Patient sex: F
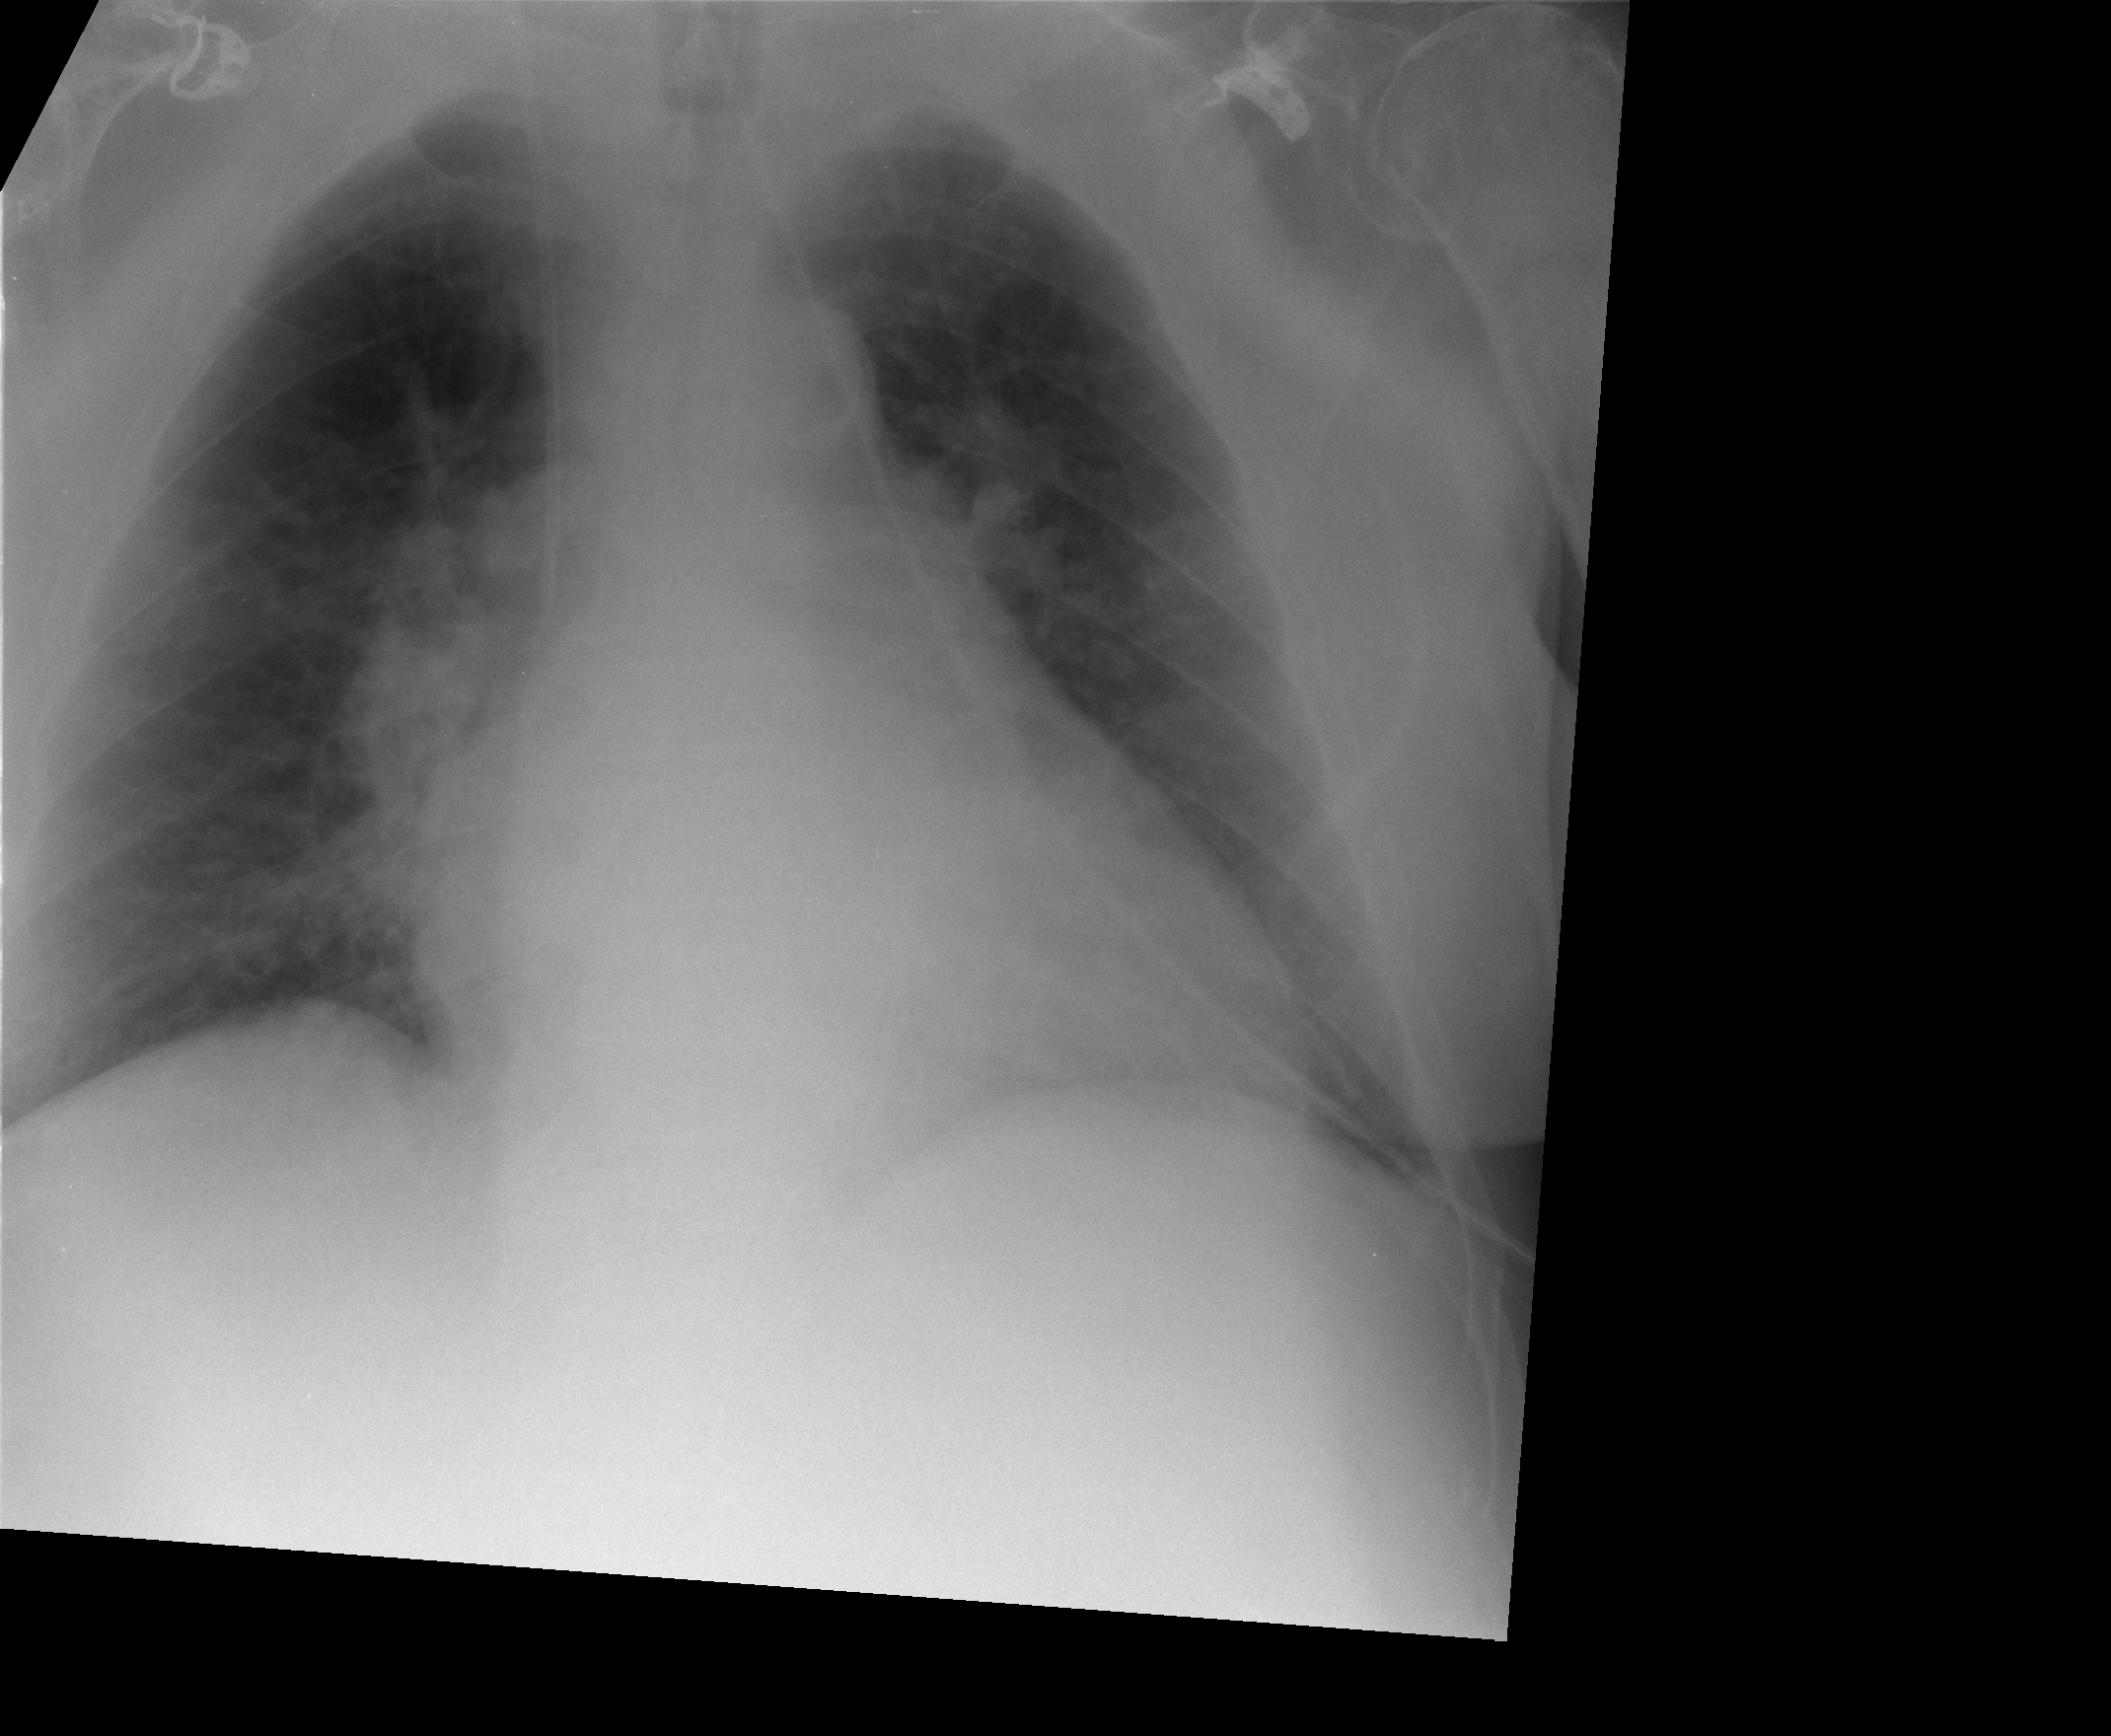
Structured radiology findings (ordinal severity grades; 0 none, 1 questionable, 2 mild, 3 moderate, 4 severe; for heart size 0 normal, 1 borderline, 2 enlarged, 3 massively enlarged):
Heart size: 2
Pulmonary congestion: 2
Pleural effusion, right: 0
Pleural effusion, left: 0
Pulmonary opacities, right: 0
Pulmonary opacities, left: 0
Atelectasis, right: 0
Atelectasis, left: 0